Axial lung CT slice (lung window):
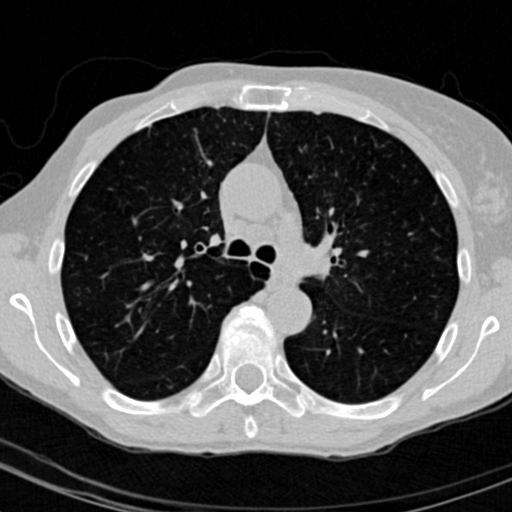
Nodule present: no